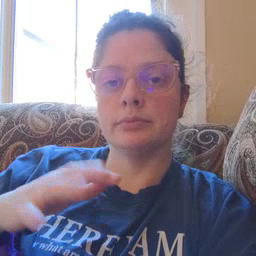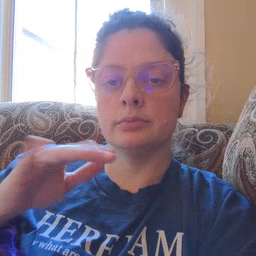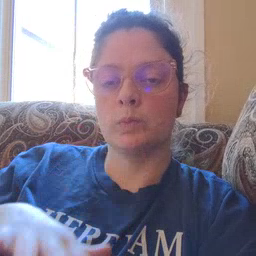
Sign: blow